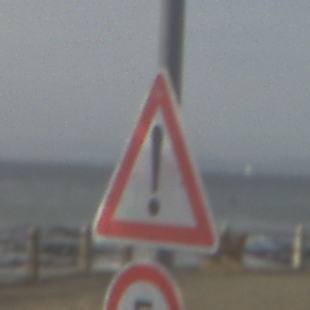
Verkehrszeichen: Gefahrenstelle
Zusatzzeichen unten: Geschwindigkeit5
Umgebung: Outdoor, Suburban
Tageszeit: MorningAfternoon
Wetter: PartlyCloudy
Licht: Natural
Jahreszeit: NotSpecified
Kontrast: HighContrast